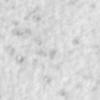
Label: no_change